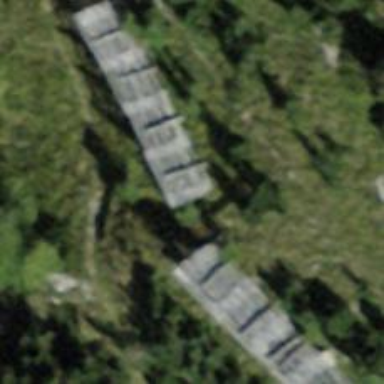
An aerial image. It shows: Structure designed for avalanche protection.